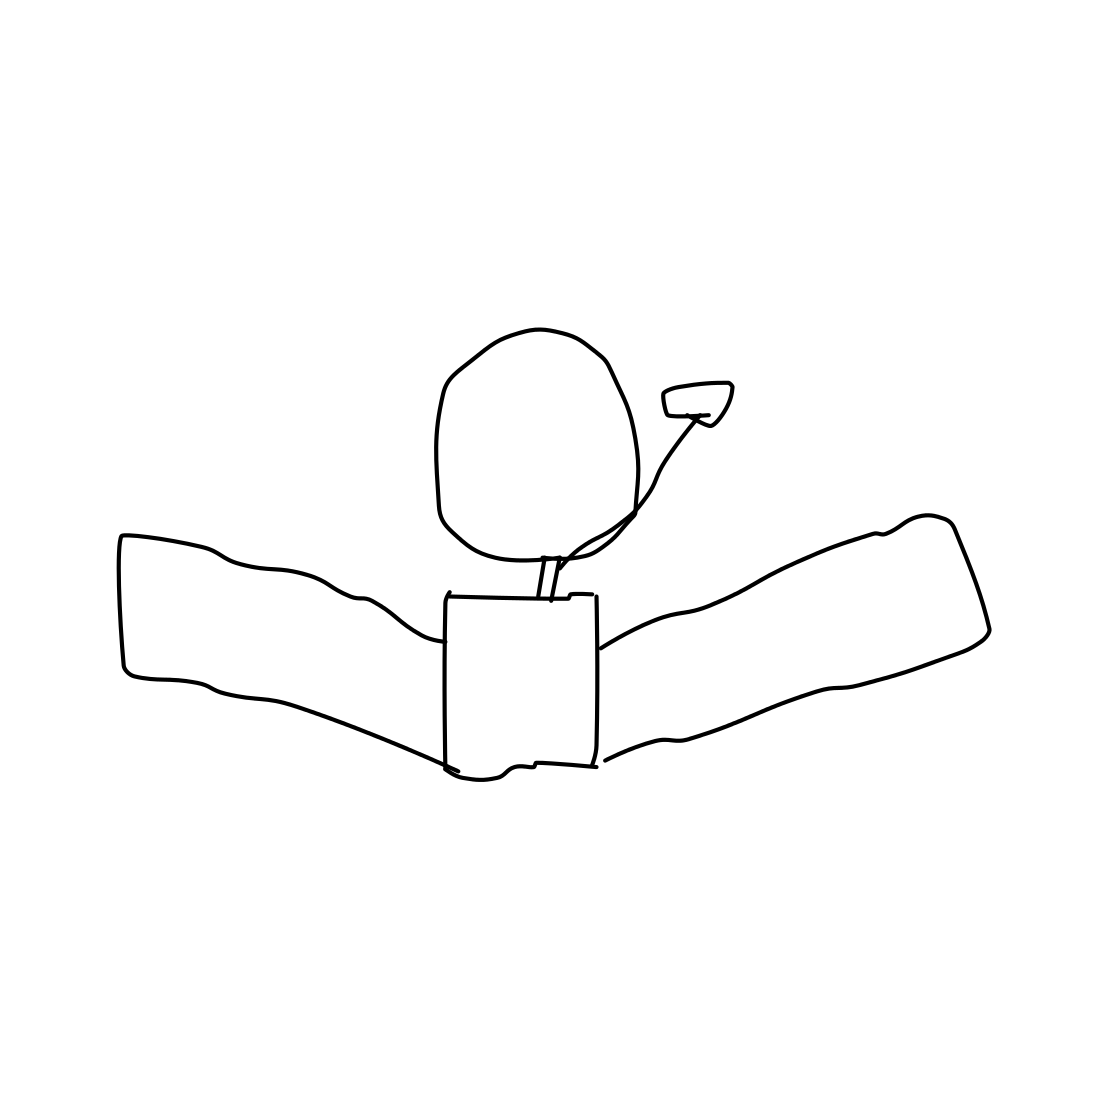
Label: satellite